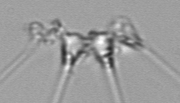
Label: Asterionellopsis_glacialis